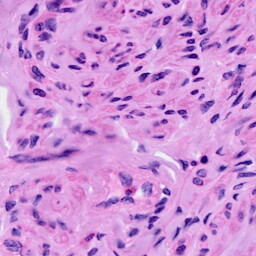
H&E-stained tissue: Ovarian